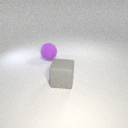
large purple rubber sphere to the left of large gray rubber cube